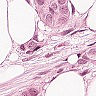
Metastatic tissue present: yes